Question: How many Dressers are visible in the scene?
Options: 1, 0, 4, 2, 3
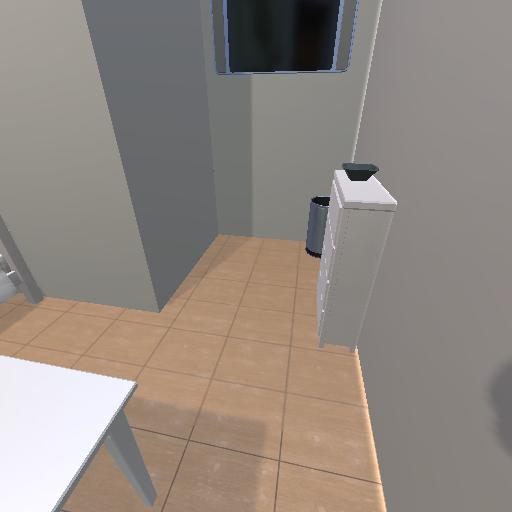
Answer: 1